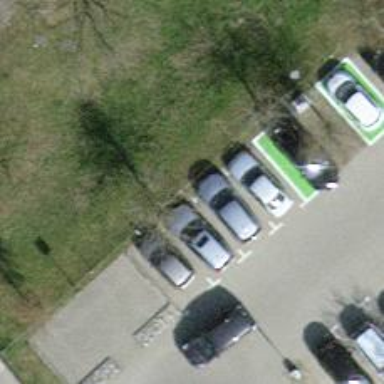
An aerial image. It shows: Lift gate barrier.